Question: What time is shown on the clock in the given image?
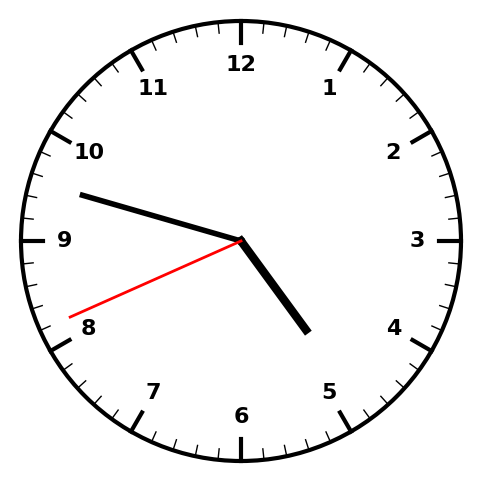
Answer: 04:47:41